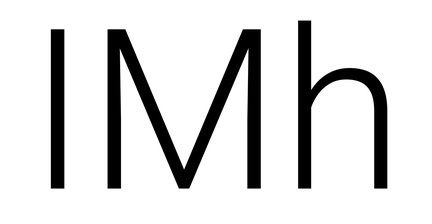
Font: Roboto_Light